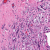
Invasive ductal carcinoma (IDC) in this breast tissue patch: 0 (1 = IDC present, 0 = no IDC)